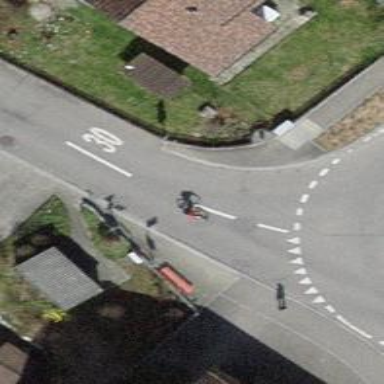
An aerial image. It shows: Bus stop with platform for public transport.